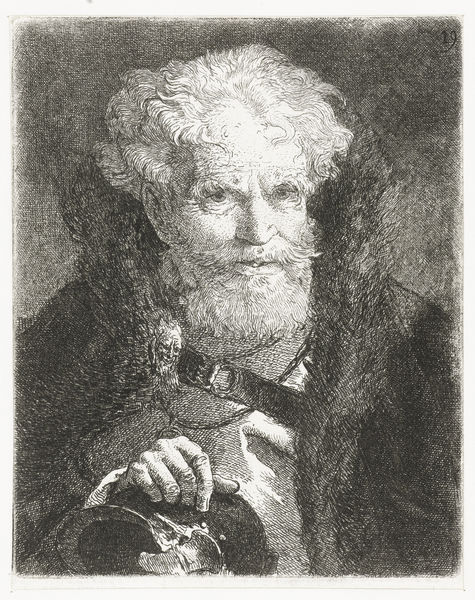
Titel: Oude man in mantel met bontkraag en helm
Künstler: Giovanni Domenico Tiepolo
Standort: Amsterdam
Institution: Rijksmuseum
Schlagwörter: hat, white, belt, black, collar, dark, face, gray, grey, hair, nose, old, portrait, robe, hand, man, ear, head, eyes, sash, light, drawing, black and white, shadow, coat, fur, mouth, wrinkles, sketch, beard, devil, old man, jacket, smile, person, cape, art, shine, eye, finger, fingers, lips, stare, whiskers, paint, cheek, strap, forehead, hold, mustache, moustache, blonde, leather, hermit, holding, chain, wrinkle, wizard, buckle, brows, count, dante, direct, white hair, thumb, hidden, furr, beared, merlin, warlock, hemlet, devel, grisseled, balack